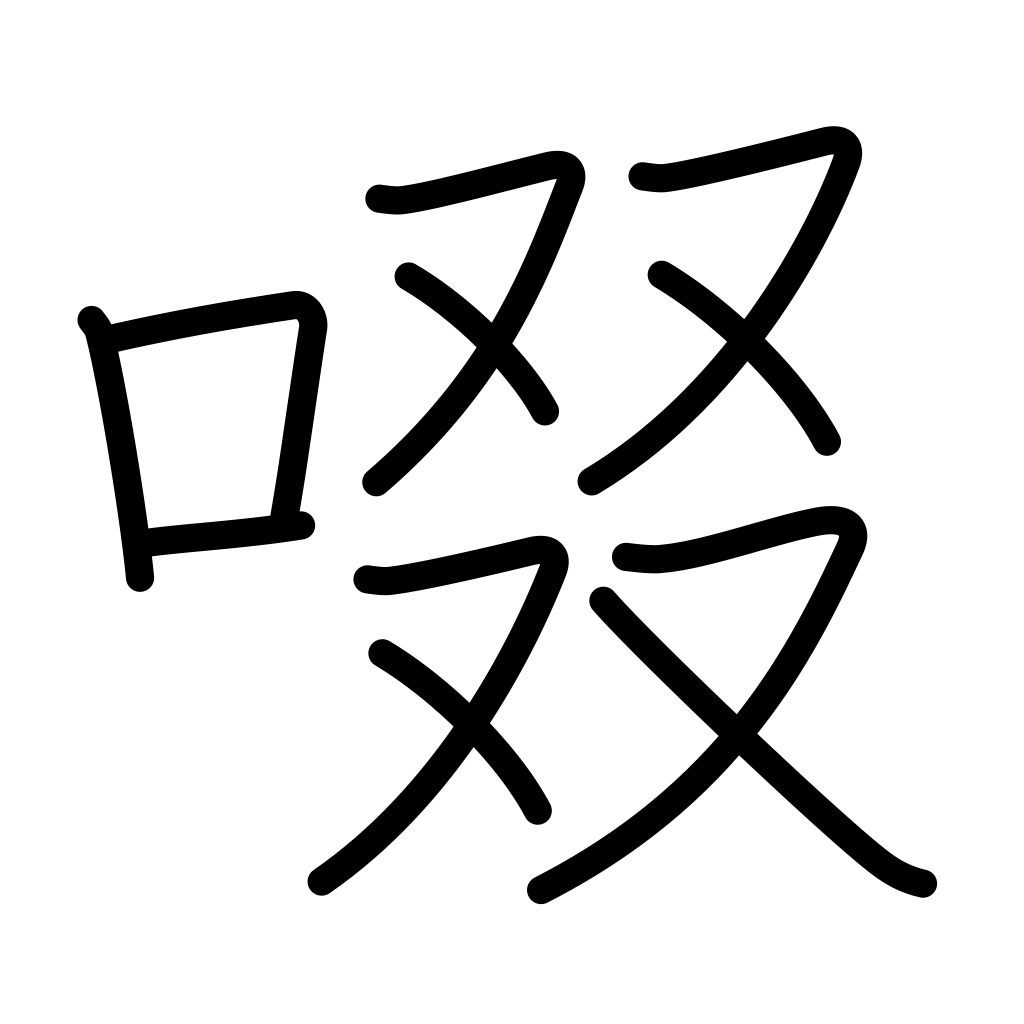
Meaning: suck, sip